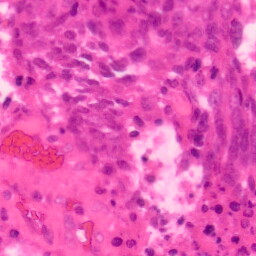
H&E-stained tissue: Colon